Question: I have two different xarray datasets that have different latitude/longitude grid resolutions. I want to regrid the one xarray with lower resolution to the same resolution as the one xarray with higher resolution. I found some examples (e.g., <URL>, but it does not work for me. Here is one example that I made for testing:
'''
import numpy as np
import xarray as xray
import mpl_toolkits.basemap
var1=xray.DataArray(np.random.randn(len(np.linspace(40.5,49.5,10)),len(np.linspace(-39.5,-20.5,20))),coords=[np.linspace(40.5,49.5,10), np.linspace(-39.5,-20.5,20)],dims=['lat','lon'])
(xlon, xlat)=np.meshgrid(np.linspace(-39.875,-20.125,80),np.linspace(40.125,49.875,40))
var2=xray.DataArray(-xlon**2+xlat**2,coords=[np.linspace(40.125,49.875,40),np.linspace(-39.875,-20.125,80)],dims=['lat','lon'])
mpl_toolkits.basemap.interp(var1,var1.lon,var1.lat,var2.lon,var2.lat,checkbounds=False,masked=False,order=0)
'''
I get following error:
> ValueError: xout and yout must have same shape!
Screenshot:

Does basemap.interp() require xout and yout to be the same shape? So var2 needs to be a square? This is almost never the case with any of my datasets! How can I regrid var1 to be the same resolution as var2?
Note: After regridding, I want to subsample var1 given some condition related to var2. For example:
'''
var1_subset = var1.where(var2>1000)
'''
So I want to minimize any loss of grid points during the interpolation.
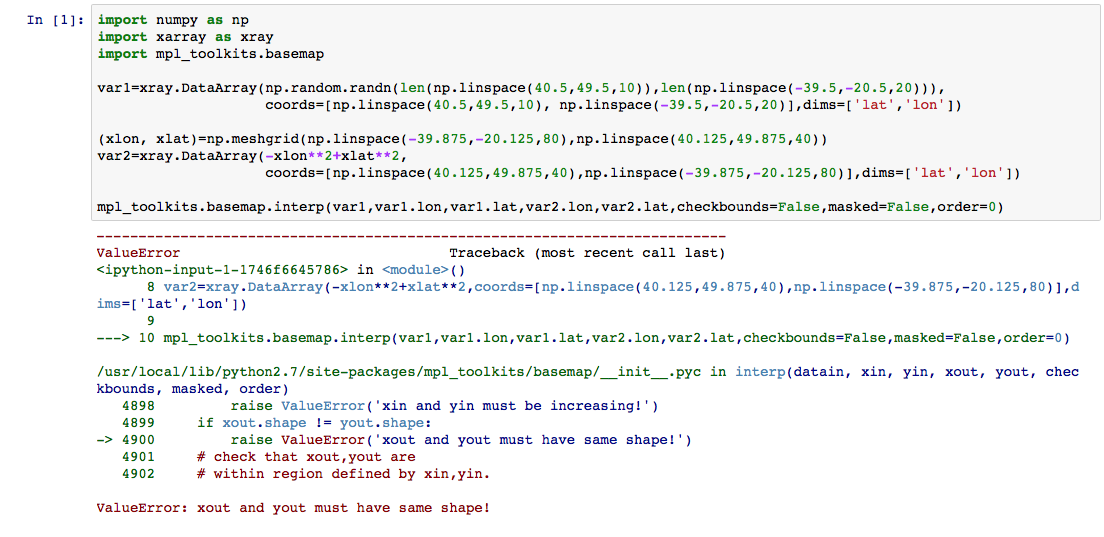
Answer: basemap.interp will work only when xout and yout are same in number or number of output nlons and nlats are same,
why not generate same length output nlats and nlons and subset it later.
For example:
'''
import numpy as np
import xarray as xray
import mpl_toolkits.basemap
var1=xray.DataArray(np.random.randn(len(np.linspace(40.5,49.5,10)),len(np.linspace(-39.5,-20.5,20))),coords=[np.linspace(40.5,49.5,10), np.linspace(-39.5,-20.5,20)],dims=['lat','lon'])
(xlon,xlat)=np.meshgrid(np.linspace(-39.875,20.125,80),np.linspace(40.125,49.875,80))
var2=xray.DataArray(-xlon**2+xlat**2,coords[np.linspace(40.125,49.875,80),np.linspace(-39.875,-20.125,80)],dims=['lat','lon'])
mpl_toolkits.basemap.interp(var1,var1.lon,var1.lat,var2.lon,var2.lat,checkbounds=False,masked=False,order=0)
'''
Here is another cool trick with xarray.
'''
lonreg=var1.groupby_bins('lon',np.linspace(-39.875,20.125,80)).mean(dim='lon')
regridded=lonreg.groupby_bins('lat',np.linspace(-39.5,20.5,20)).mean(dim='lat')
'''
if you want weighted averaged regridding, it is easy to extend this for area averaged regridding by using weights and sum function on groupby object.